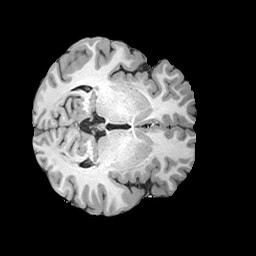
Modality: T1w
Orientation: axial
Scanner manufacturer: siemens
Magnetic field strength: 3 T
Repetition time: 2 s
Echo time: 0.0024 s